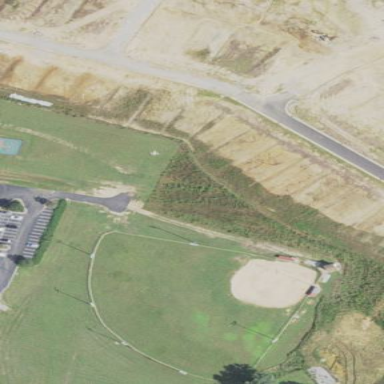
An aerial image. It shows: Baseball pitch for leisure and sports activities.